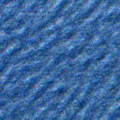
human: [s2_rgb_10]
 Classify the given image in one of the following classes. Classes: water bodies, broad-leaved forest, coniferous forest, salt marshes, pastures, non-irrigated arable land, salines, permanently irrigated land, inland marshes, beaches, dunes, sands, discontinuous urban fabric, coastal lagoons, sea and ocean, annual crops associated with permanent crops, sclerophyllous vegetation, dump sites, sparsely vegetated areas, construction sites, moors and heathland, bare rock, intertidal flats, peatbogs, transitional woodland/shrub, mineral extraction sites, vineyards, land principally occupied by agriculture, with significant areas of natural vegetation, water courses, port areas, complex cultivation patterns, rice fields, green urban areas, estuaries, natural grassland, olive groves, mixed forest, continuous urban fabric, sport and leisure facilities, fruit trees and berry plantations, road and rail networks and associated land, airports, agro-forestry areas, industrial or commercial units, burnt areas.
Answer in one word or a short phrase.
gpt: sea and ocean